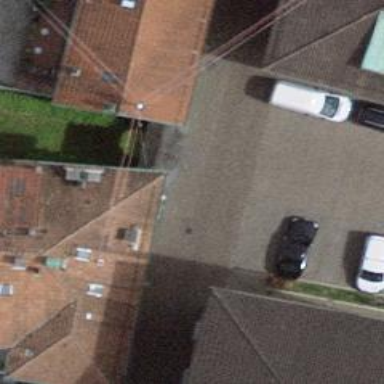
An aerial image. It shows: Living street with sett surface.